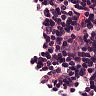
Metastatic tissue present: no